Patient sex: F
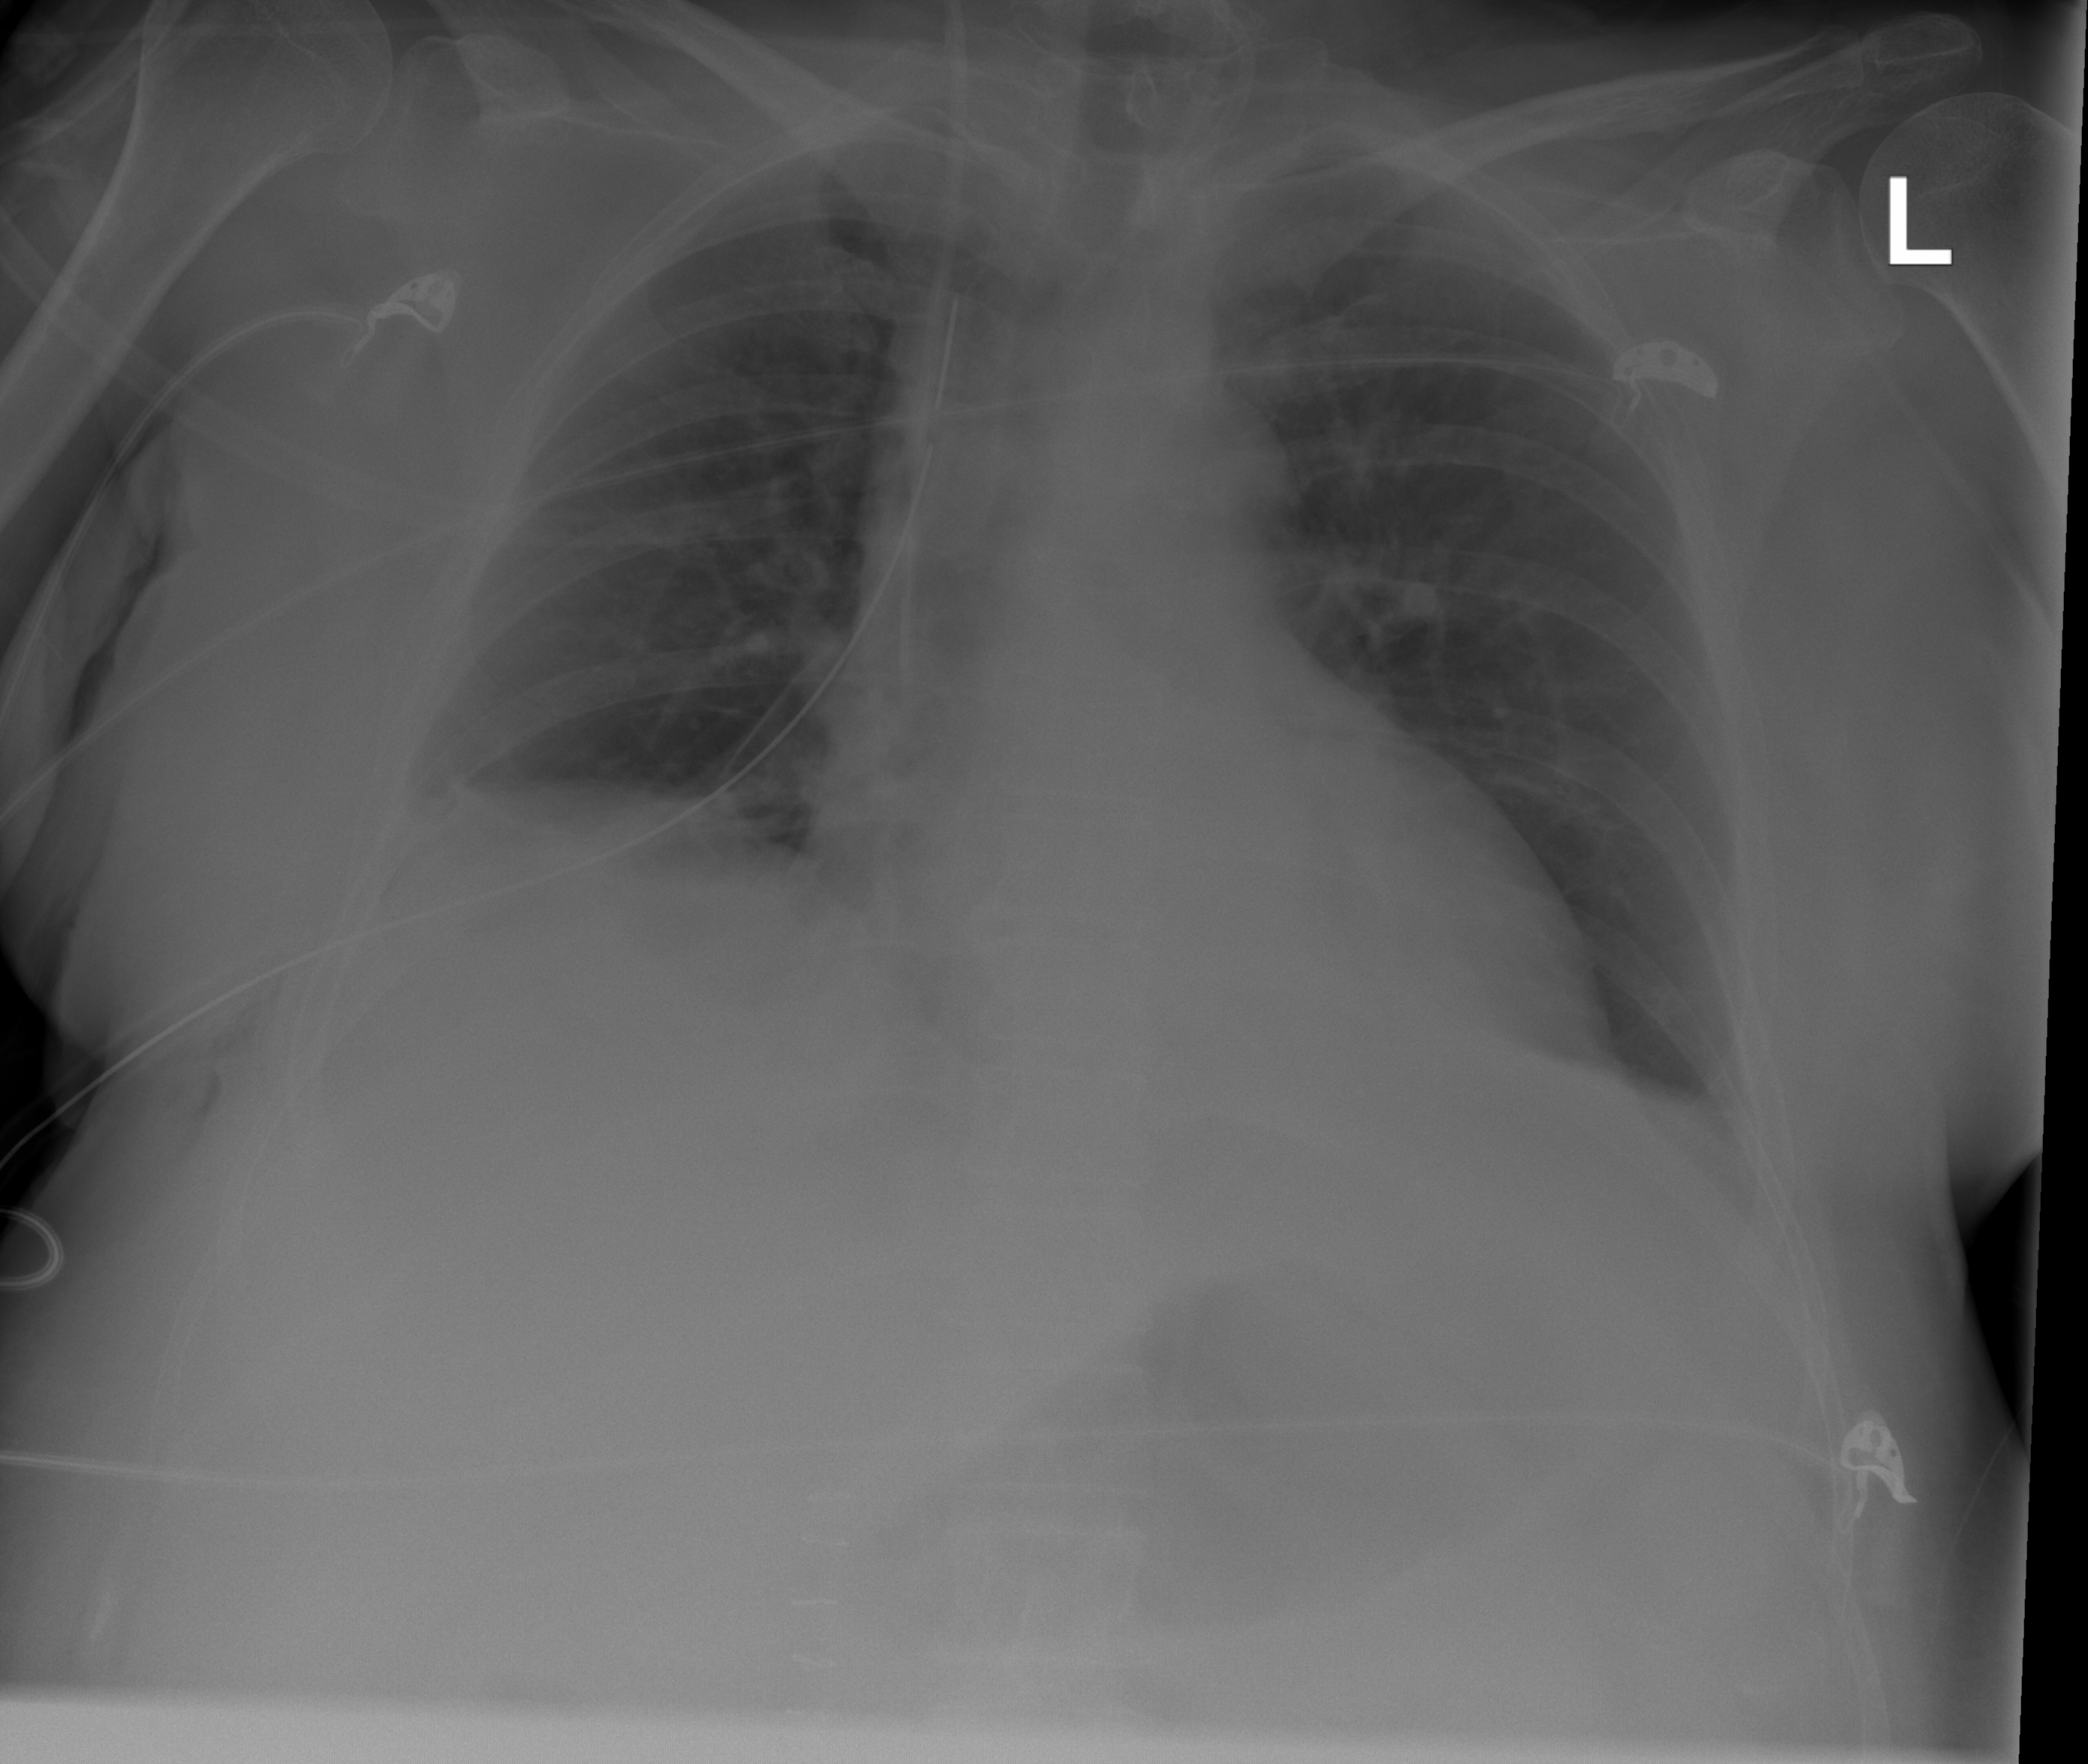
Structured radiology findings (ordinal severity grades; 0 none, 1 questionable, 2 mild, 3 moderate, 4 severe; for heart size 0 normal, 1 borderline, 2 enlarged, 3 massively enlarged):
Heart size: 0
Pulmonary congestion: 0
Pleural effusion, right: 2
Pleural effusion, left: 1
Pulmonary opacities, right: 0
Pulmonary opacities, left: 0
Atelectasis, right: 2
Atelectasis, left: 2